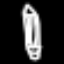
Label: pencil